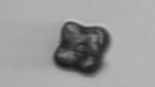
Label: Pyramimonas_longicauda